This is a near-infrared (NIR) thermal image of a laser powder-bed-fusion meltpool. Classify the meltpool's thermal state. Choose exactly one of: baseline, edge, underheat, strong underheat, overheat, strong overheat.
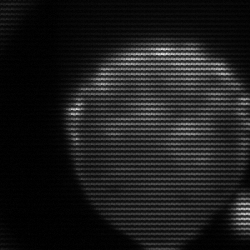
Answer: edge